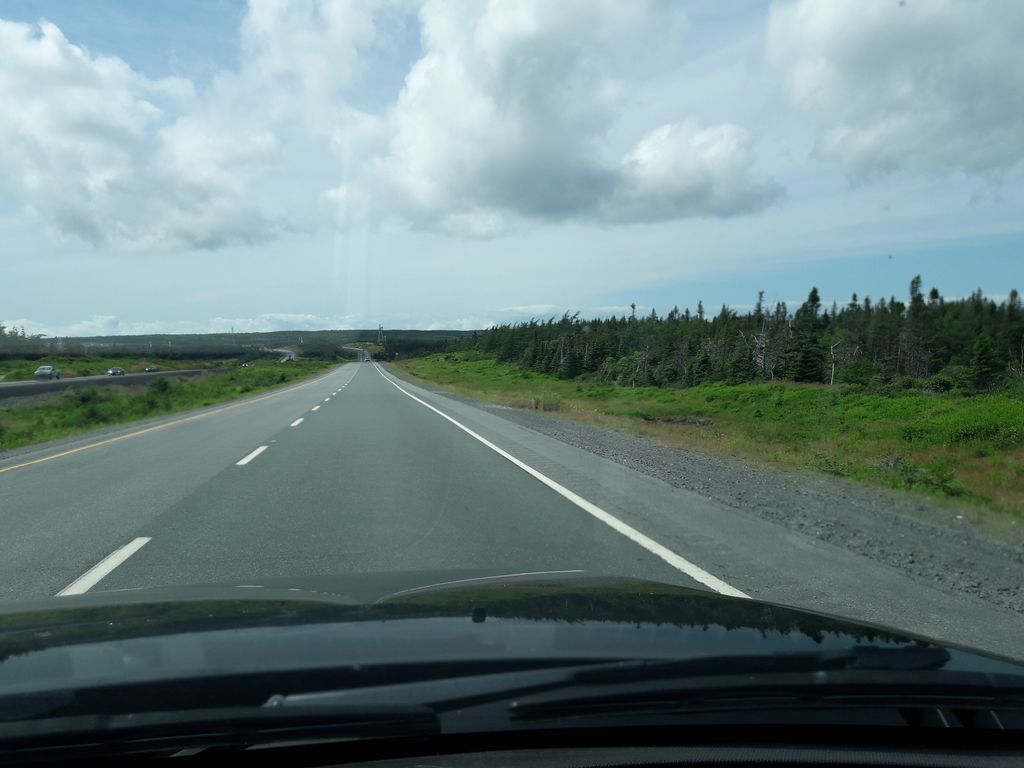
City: st_johns